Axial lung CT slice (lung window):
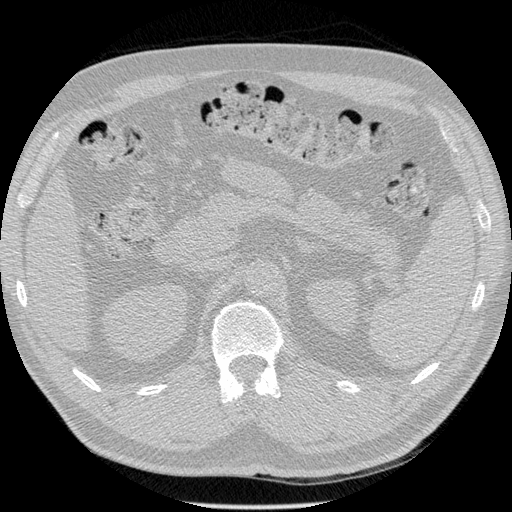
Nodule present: no